Question: I would like to retrieve the WeekIDs between the given Start Date and End Date
For example,
StartDate = 2014-01-20
EndDate = 2014-02-20
So, the result should be... 201404, 201405, 201406, 201407, 201408

I tried to run the query like the following, but it returns blank.
'''
DECLARE @StartDate DATETIME
DECLARE @EndDate DATETIME
SET @StartDate = '20140120'
SET @EndDate = '20140220'
SELECT
WeekID
FROM
dbo.DimWeeks
WHERE
(@StartDate >= FirstDayOfTheWeek
AND @EndDate <= LastDayOfTheWeek)
'''
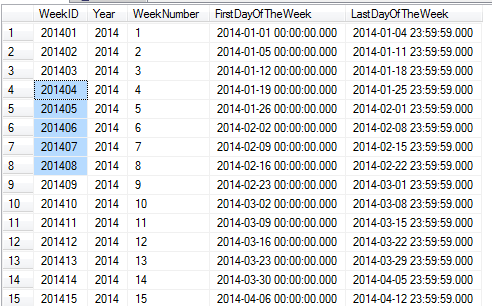
Answer: The query works correct, you are getting no records because there is no row with 'FirstDayOfTheWeek <= 20140120' and 'LastDayOfTheWeek >= 20140220'.
Maybe you wanted this instead:
'''
WHERE
( FirstDayOfTheWeek >= @StartDate
AND LastDayOfTheWeek <= @EndDate)
'''